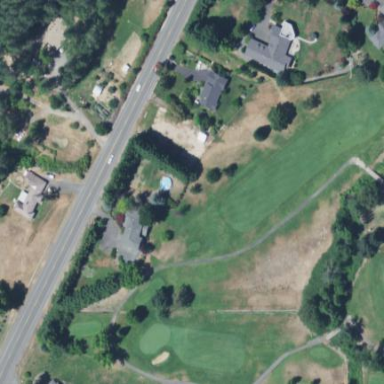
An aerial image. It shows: Golf fairway in the image.